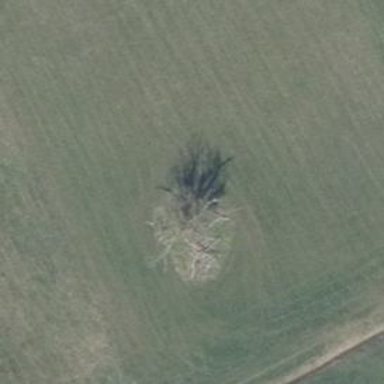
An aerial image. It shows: Deciduous tree with broadleaved leaves.